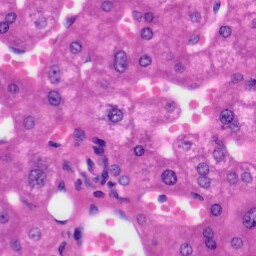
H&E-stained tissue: Liver